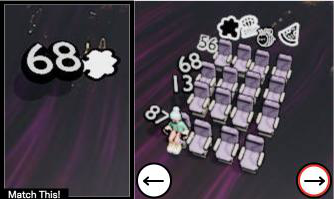
Task: seats
Answer: no